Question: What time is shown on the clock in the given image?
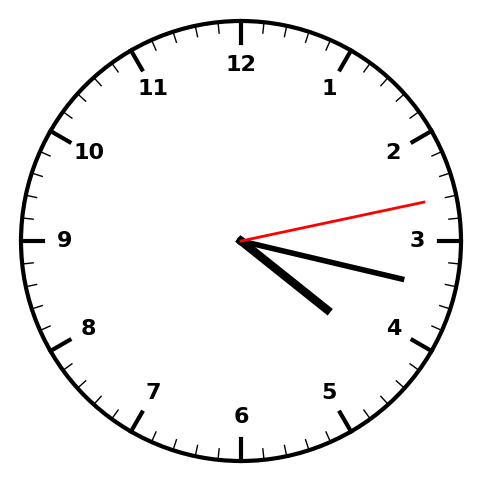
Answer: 04:17:13